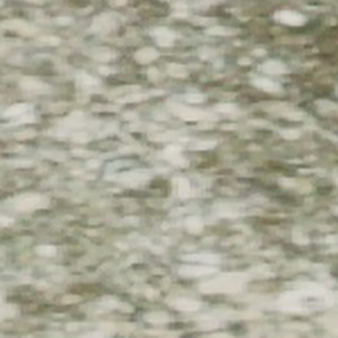
Label: other